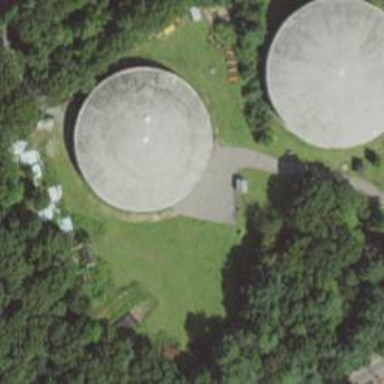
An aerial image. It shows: Building housing man-made water storage tank.